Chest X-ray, AP view. Patient: 31 years old, sex M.
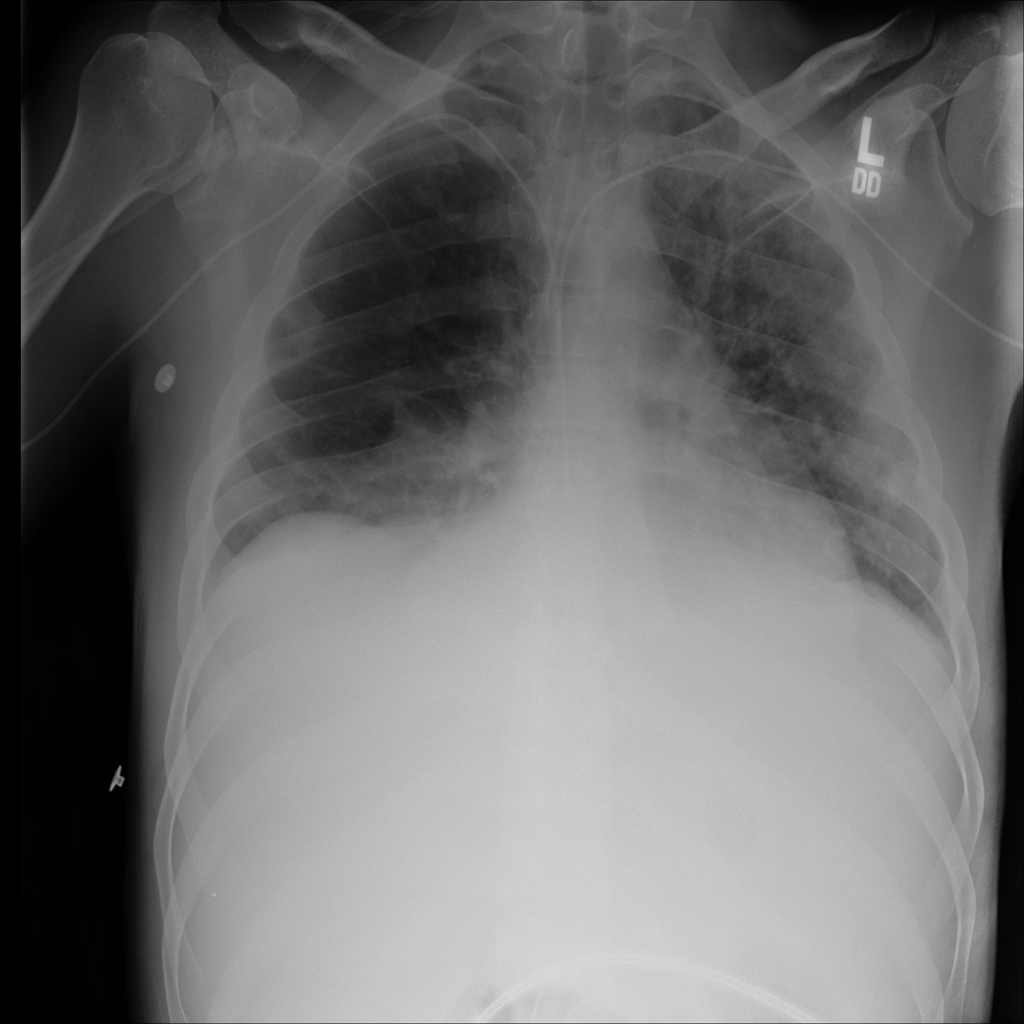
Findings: Infiltration